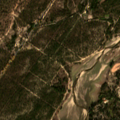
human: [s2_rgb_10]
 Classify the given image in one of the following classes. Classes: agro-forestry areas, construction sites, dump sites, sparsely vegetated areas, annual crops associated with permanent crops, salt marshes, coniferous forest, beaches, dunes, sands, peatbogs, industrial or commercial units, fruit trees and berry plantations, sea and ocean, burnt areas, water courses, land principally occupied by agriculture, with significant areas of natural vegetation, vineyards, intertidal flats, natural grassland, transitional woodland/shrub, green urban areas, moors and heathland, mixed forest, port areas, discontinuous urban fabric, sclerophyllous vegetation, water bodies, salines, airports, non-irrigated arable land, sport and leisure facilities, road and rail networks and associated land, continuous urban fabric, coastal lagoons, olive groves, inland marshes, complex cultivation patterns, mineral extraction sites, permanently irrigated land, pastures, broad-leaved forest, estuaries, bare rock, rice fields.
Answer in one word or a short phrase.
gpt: agro-forestry areas, broad-leaved forest, coniferous forest, mixed forest, transitional woodland/shrub, water bodies